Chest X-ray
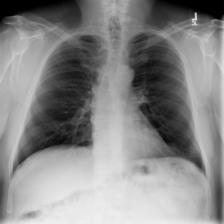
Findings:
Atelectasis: negative
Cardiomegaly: negative
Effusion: negative
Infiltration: positive
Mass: negative
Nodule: negative
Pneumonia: negative
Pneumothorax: negative
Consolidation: negative
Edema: negative
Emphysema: negative
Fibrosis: negative
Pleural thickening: negative
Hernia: negative